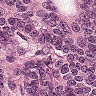
Metastatic tissue present: yes